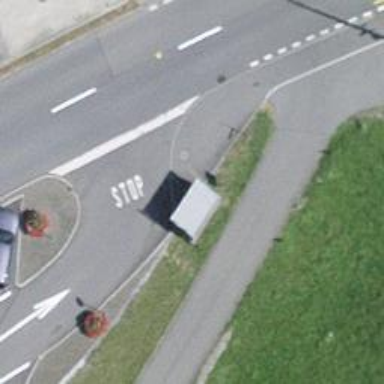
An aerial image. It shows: Bus stop with sheltered platform for public transport.